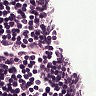
Metastatic tissue present: no